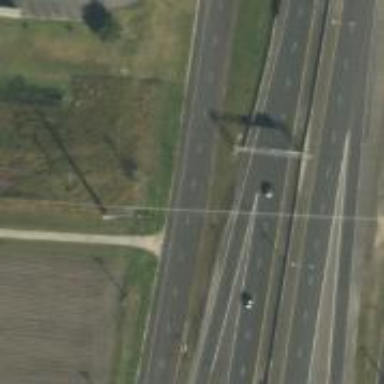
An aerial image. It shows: Motorway link.